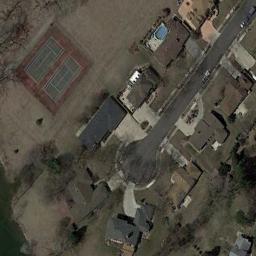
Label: tennis_court